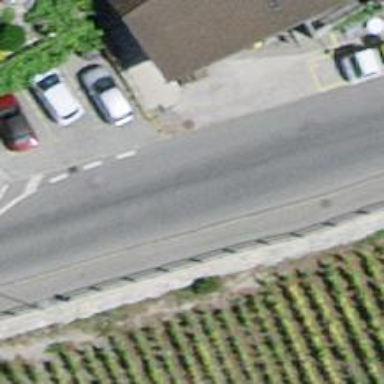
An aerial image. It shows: Sidewalk.